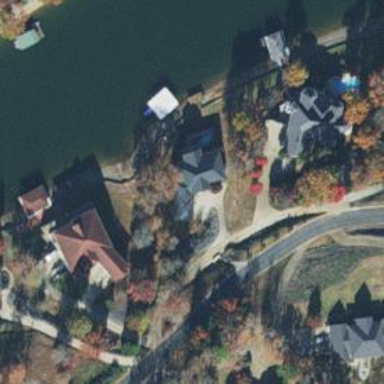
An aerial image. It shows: Driveway.